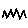
Label: zigzag